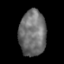
Tissue: lung
Cell type: Others
Senescence score: 0.2359
Nuclear area (px): 1200
Mean DAPI intensity: 112.712